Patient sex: F
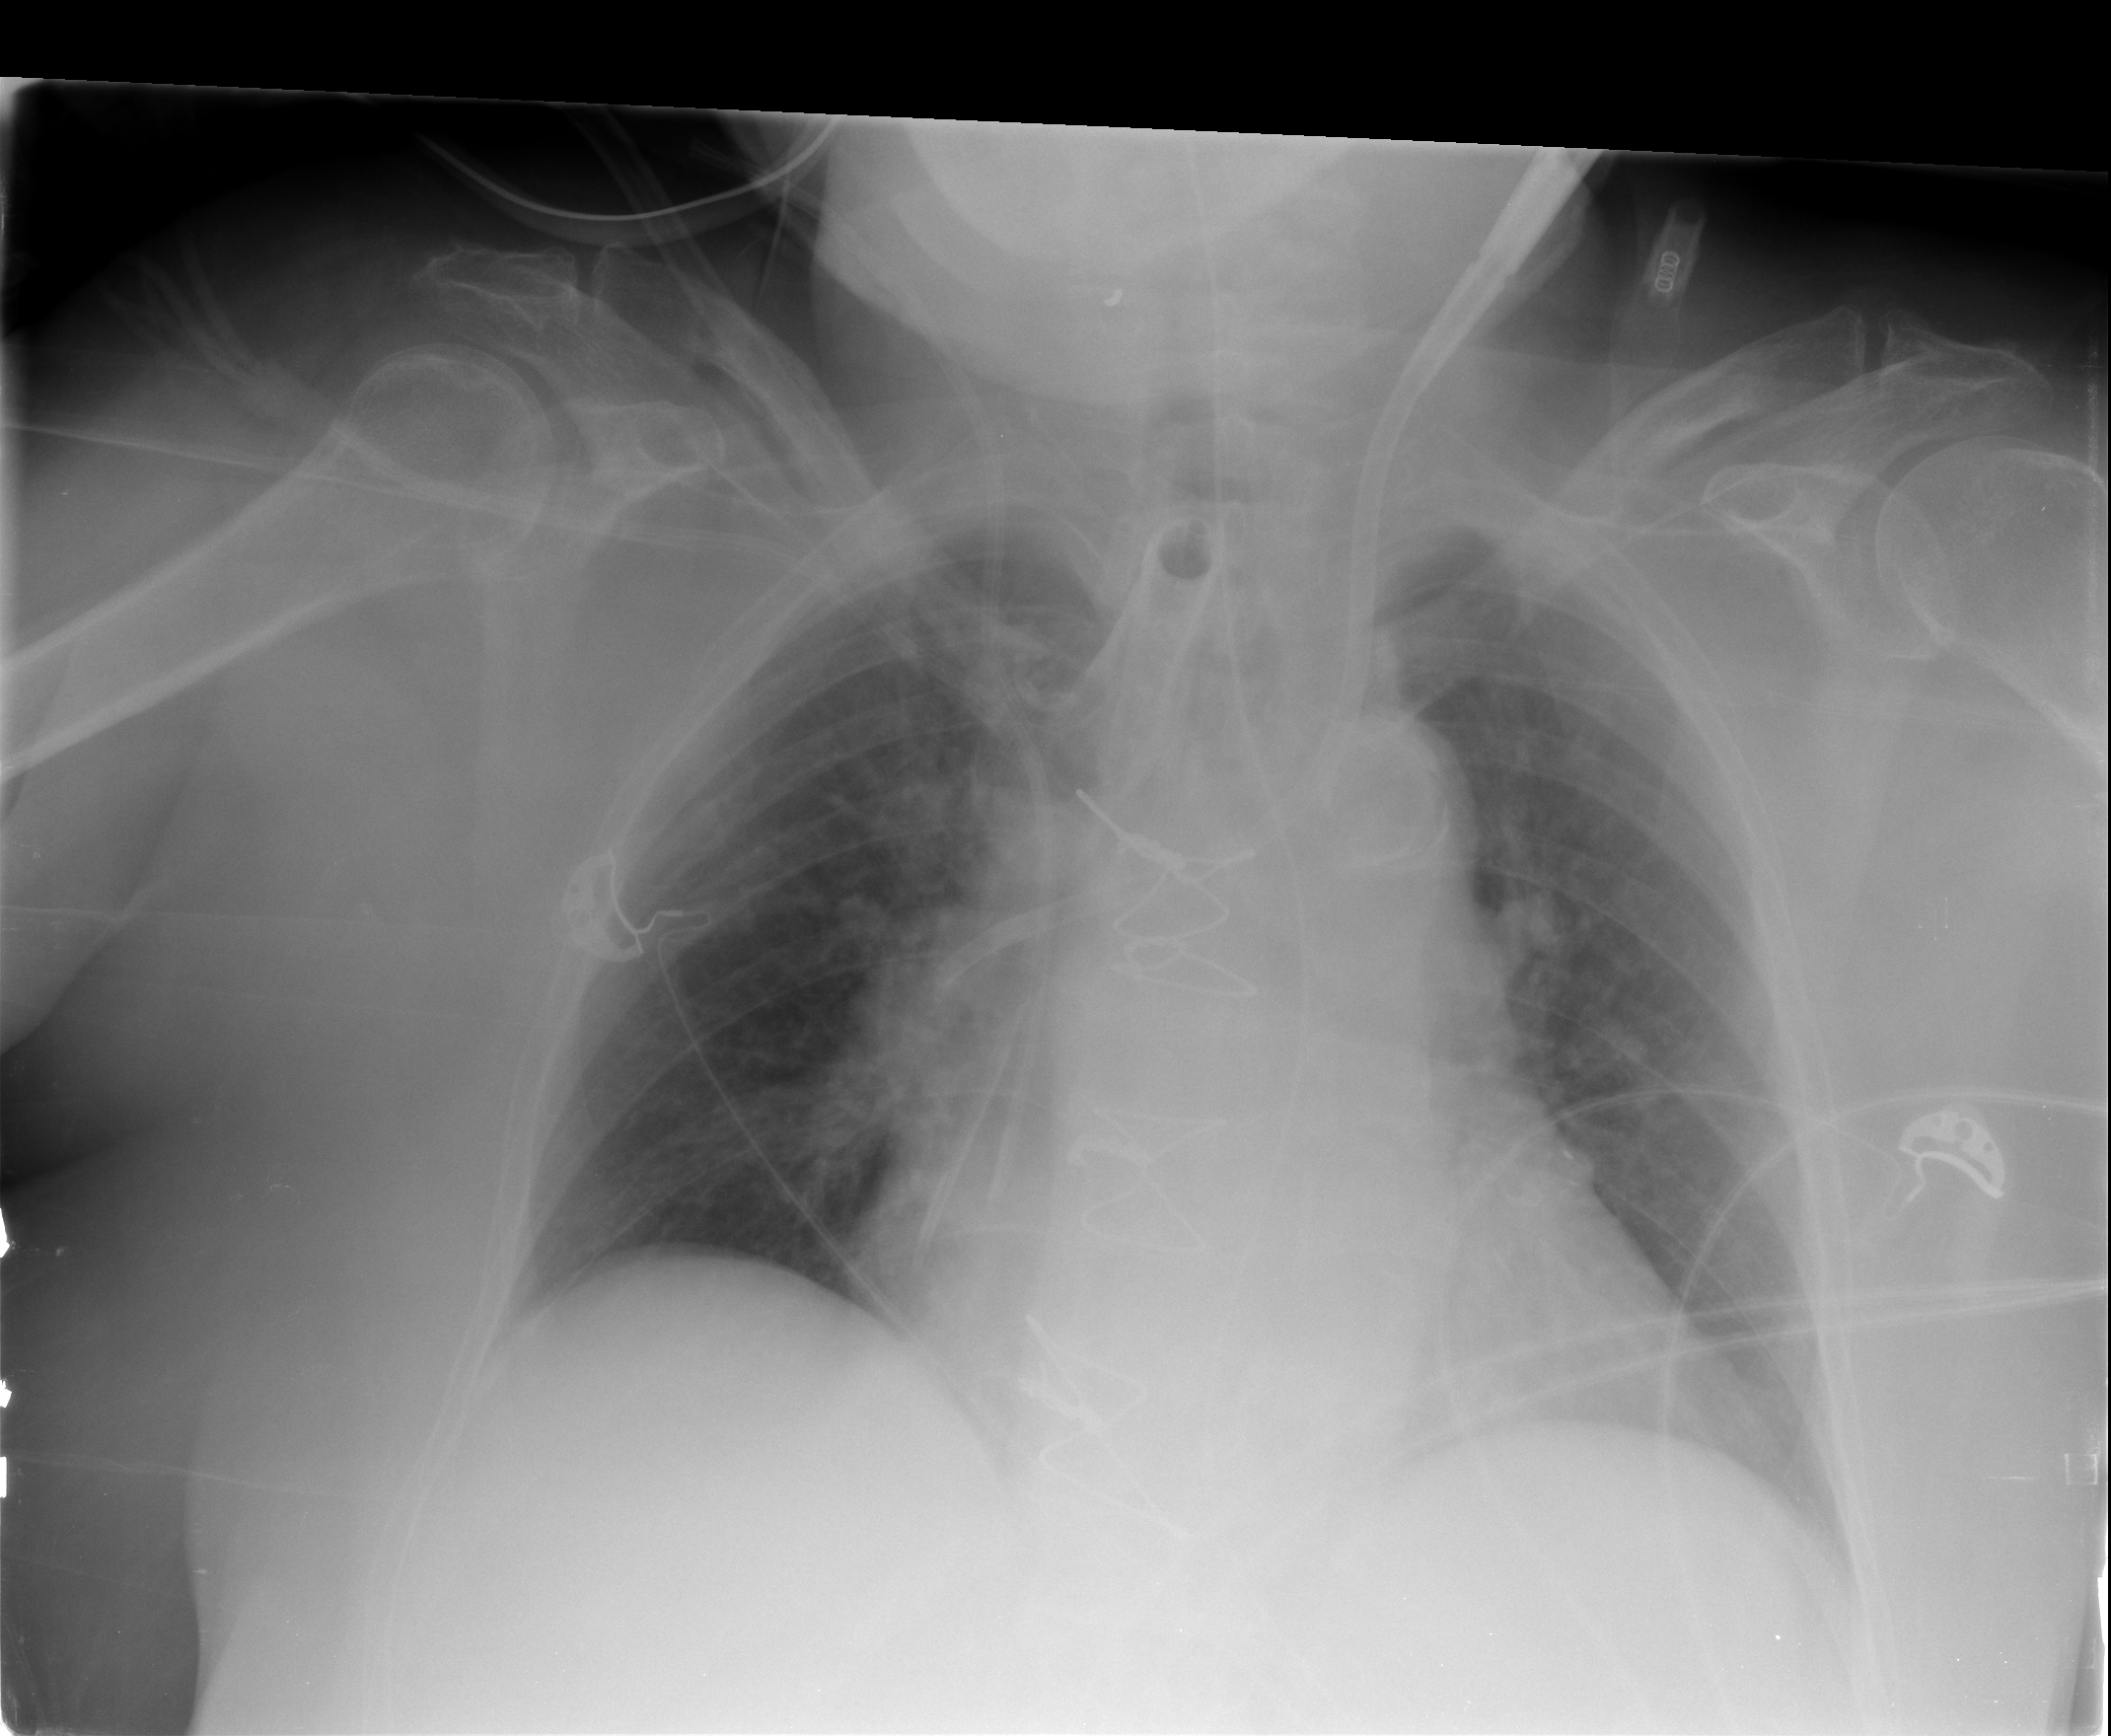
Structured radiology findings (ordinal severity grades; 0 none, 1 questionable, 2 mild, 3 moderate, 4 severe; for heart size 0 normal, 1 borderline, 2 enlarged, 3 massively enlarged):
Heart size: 2
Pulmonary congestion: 2
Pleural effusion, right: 0
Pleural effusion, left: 1
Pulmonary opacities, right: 0
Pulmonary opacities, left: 0
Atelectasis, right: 2
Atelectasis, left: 2